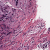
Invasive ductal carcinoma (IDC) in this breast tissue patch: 1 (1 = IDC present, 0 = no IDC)